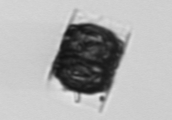
Label: Paralia_sulcata